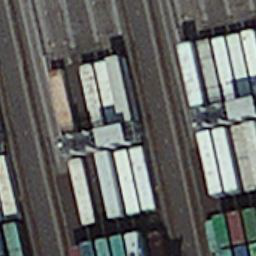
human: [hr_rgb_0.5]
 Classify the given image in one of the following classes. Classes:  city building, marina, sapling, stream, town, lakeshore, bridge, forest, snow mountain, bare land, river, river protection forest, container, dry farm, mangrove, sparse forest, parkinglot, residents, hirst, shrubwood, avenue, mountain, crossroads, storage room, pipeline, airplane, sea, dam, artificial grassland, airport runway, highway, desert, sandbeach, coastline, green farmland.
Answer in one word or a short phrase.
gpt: container